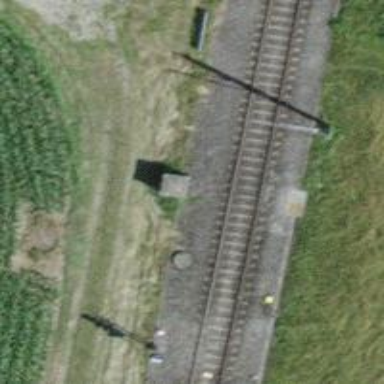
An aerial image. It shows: Single-track railway with electrified contact lines.